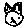
Label: cat